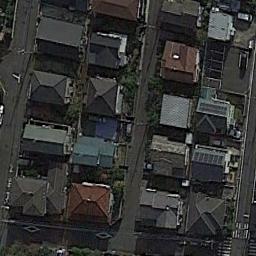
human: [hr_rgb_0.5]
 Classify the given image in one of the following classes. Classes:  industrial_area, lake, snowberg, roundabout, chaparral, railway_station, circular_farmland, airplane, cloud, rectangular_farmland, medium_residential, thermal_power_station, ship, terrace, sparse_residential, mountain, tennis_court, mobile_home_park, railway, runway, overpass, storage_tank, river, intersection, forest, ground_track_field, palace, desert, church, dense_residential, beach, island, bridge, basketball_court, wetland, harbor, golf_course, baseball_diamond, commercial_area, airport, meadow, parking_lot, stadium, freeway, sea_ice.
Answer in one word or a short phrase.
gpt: dense_residential